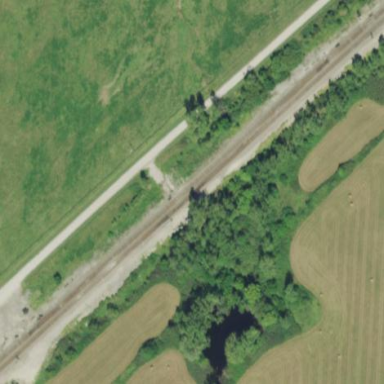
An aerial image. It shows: Railway area.